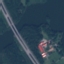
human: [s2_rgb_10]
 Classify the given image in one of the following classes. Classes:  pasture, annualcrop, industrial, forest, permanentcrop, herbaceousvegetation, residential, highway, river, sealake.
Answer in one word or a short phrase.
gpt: Highway